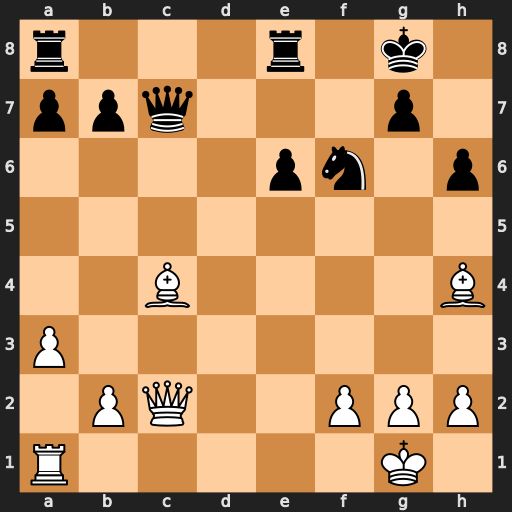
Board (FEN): r3r1k1/ppq3p1/4pn1p/8/2B4B/P7/1PQ2PPP/R5K1
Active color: w
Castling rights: -
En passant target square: -
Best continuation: Bxe6+ Rxe6 Qxc7